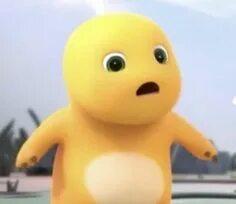
Label: nailong